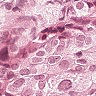
Metastatic tissue present: yes